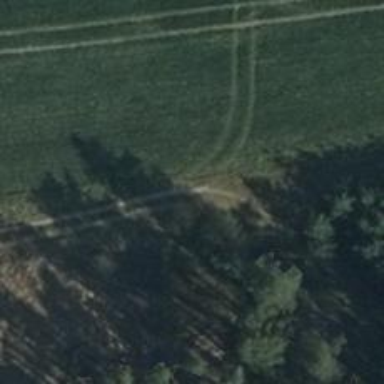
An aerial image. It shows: Track with ground surface. The track is Grade 4.